Question: I was learning the matplotlib library and hence tried to show 2 lines on 1 graph to represent a machine learning model. The issue is with the legend. There is some code line in legend. I don't know how to remove it. Could someone please help removing it?
'''
alldata=plt.plot(x,y,'o')
l1 =plt.plot(x_new, model1(x_new),'r',linestyle='dashed',linewidth=4)
l2 =plt.plot(x_new, model2(x_new),'g',linewidth=4)
plt.title('no. of bench employees needed for new projects over last 5 years')
plt.xlabel('year')
plt.ylabel('employees/month')
plt.xticks([W*12 for W in range(6)],['year %i'%w for w in range(6)])
plt.legend([("alldata"),(l1,"d=%i" %model1.order),(l2,"d=%i" %model2.order)], loc=1)
plt.autoscale(tight=True)
plt.grid()
plt.show()
'''
The above code produces this graph:

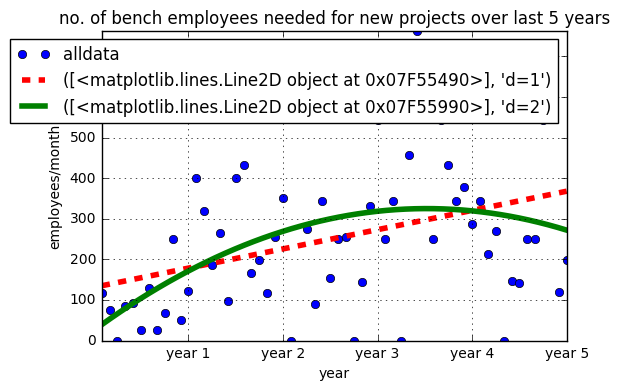
Answer: If you take a look at the <URL> documentation you'll notice that you called it with the wrong format. Citing the docs:
> For full control of which artists have a legend entry, it is possible to pass an iterable of legend artists followed by an iterable of legend labels respectively:'''
legend((line1, line2, line3), ('label1', 'label2', 'label3'))
'''
So you'll need to pass in two tuples:
'''
plt.legend((alldata[0], l1[0], l2[0]), # plots
("alldata","d=%i" % model1.order, "d=%i" % model2.order), # names
loc=1)
'''